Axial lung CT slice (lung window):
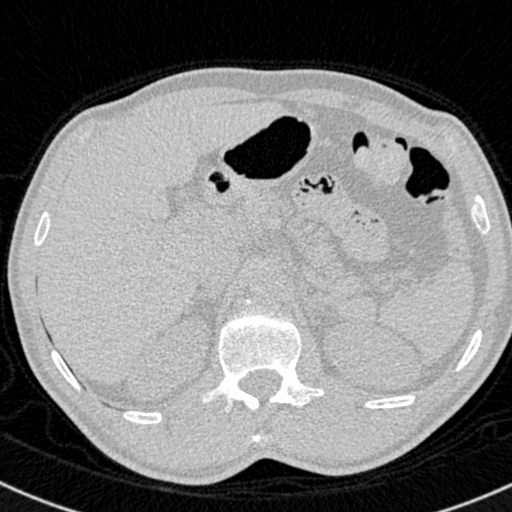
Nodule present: no